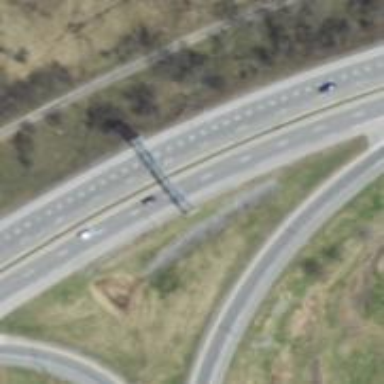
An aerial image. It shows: This image shows trunk highway that functions as expressway.